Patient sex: F
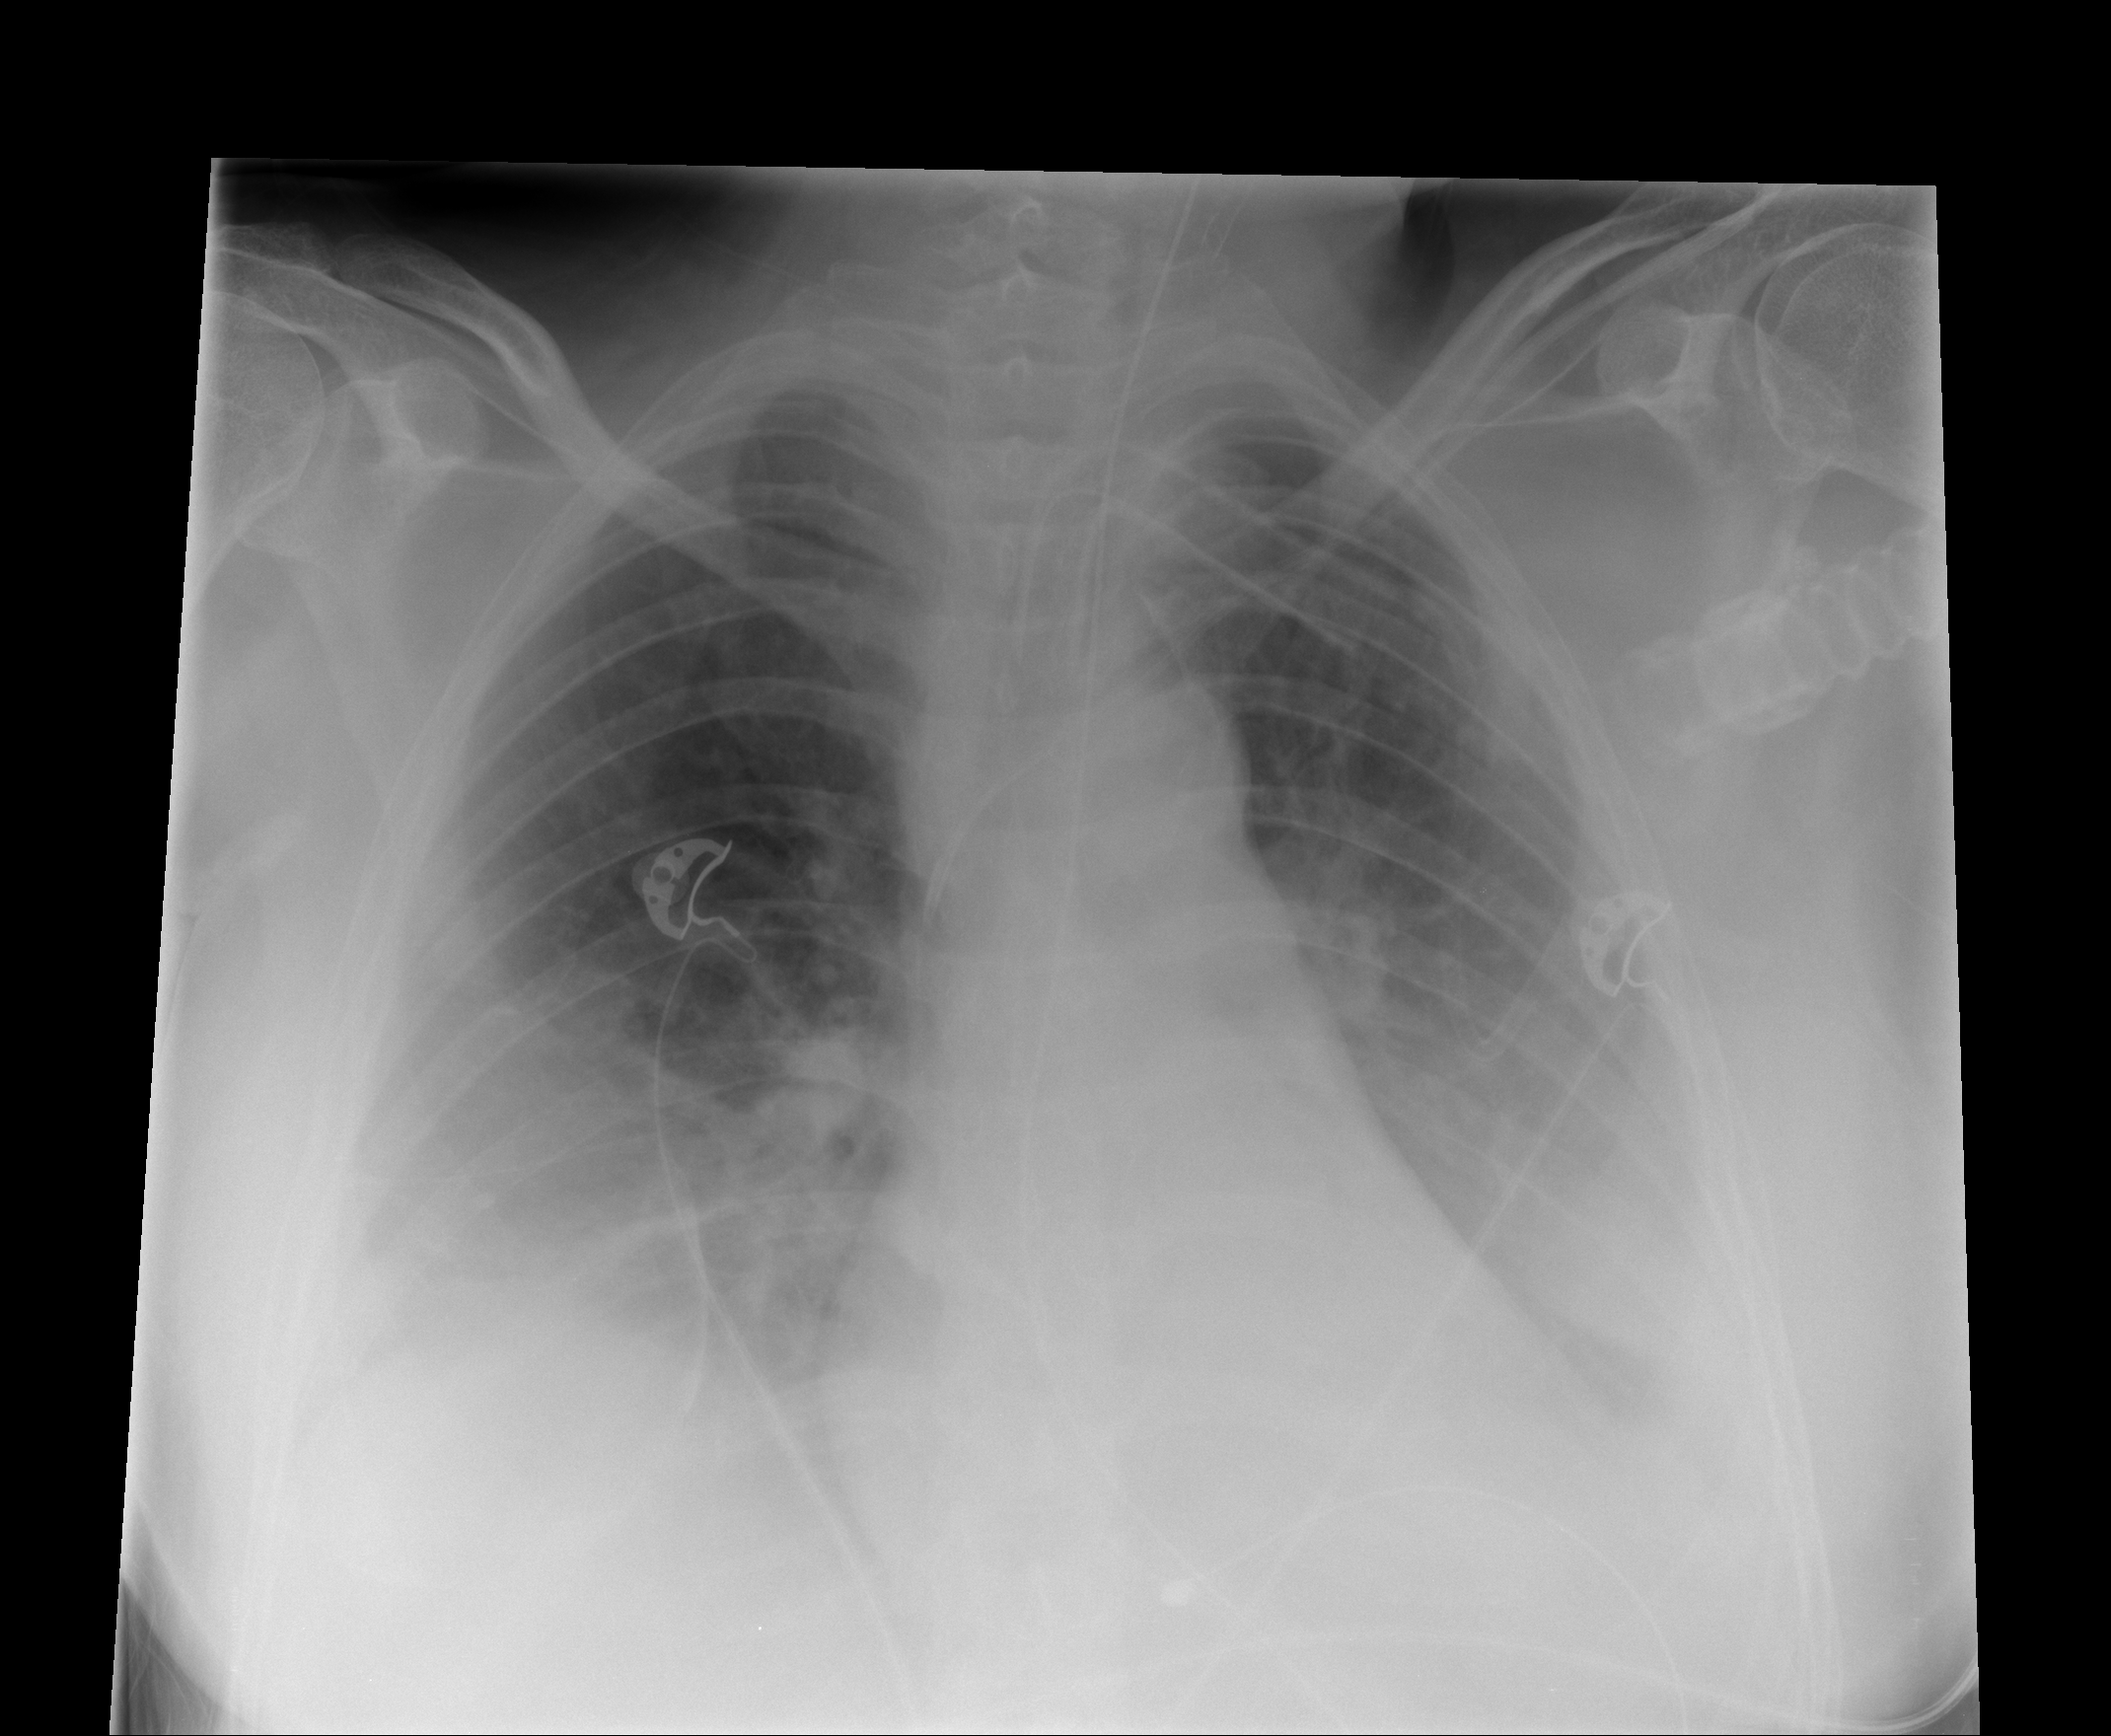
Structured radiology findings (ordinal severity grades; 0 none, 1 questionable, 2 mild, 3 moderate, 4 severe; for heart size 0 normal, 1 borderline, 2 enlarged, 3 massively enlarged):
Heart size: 1
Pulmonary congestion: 2
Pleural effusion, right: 3
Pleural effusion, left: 3
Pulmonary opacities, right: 1
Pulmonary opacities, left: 1
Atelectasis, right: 2
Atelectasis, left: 2